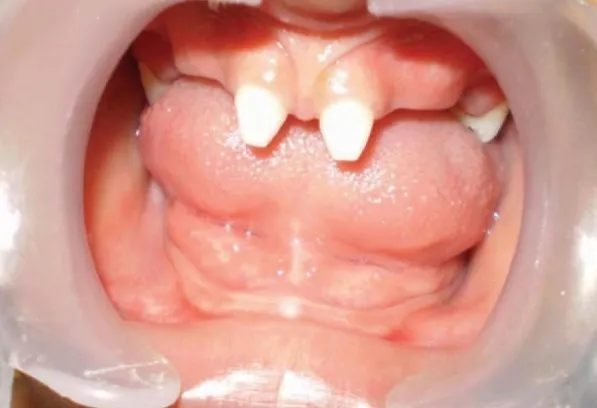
Intraoral view showing partial anodontia of maxillary jaw with complete anodontia of mandibular jaw. Aplasia of alveolar bone in the edentulous areas is clearly seen.
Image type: medical_photograph (other_medical_photograph)